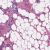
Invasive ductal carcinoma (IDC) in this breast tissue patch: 0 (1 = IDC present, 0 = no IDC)